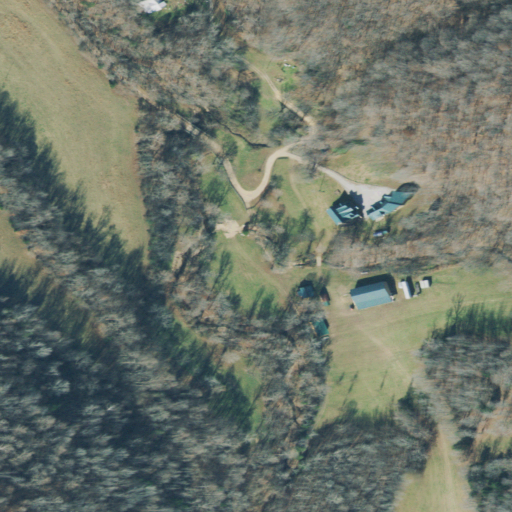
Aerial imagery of valley in Tennessee named Gordon Hollow containing deciduous forest, pasture, mixed forest, open development, and woody wetlands